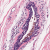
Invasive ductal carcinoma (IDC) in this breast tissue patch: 0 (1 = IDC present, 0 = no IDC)